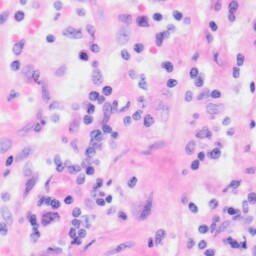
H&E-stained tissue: Kidney